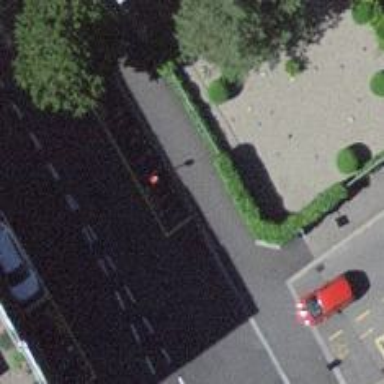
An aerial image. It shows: Bicycle rental facility.